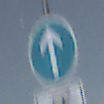
Verkehrszeichen: VorgeschriebeneFahrtrichtungGeradeaus
Zusatzzeichen unten: EinspurigeFahrzeugeFrei4
Umgebung: Outdoor, Nature
Tageszeit: Night
Wetter: Clear
Licht: Natural
Jahreszeit: NotSpecified
Kontrast: HighContrast